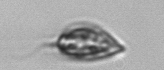
Label: Prorocentrum_triestinum